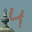
Label: 4